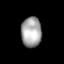
Tissue: lung
Cell type: Others
Senescence score: 0.1793
Nuclear area (px): 606
Mean DAPI intensity: 163.436